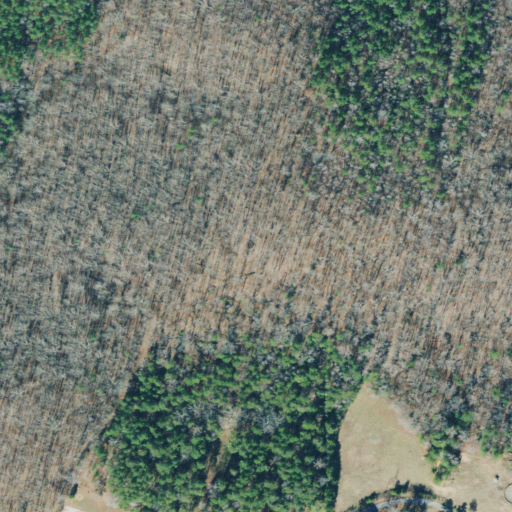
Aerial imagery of mountain in Georgia named Hickory Mountain containing deciduous forest, mixed forest, evergreen forest, pasture, open development, medium intensity development, and low intensity development